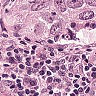
Metastatic tissue present: yes